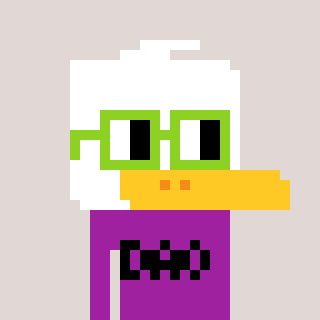
a pixel art character with square light green glasses, a duck-shaped head and a magenta-colored body on a warm background